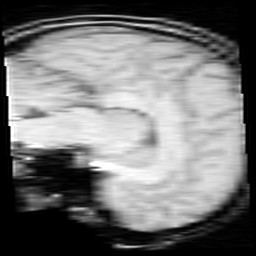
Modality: inplaneT1
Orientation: sagittal
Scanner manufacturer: ge
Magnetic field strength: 3 T
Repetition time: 0.3 s
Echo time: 0.003396 s